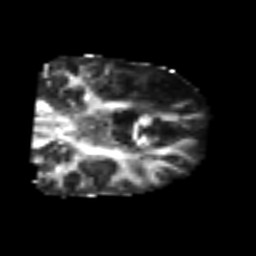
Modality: FA
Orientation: coronal
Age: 60
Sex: male
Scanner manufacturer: siemens
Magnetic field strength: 3 T
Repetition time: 6.1 s
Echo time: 0.101 s